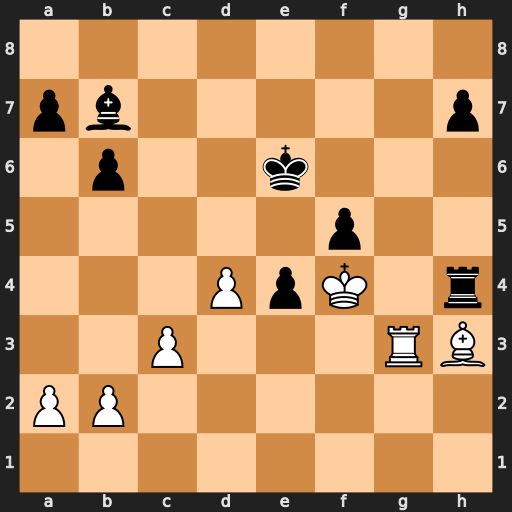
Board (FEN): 8/pb5p/1p2k3/5p2/3PpK1r/2P3RB/PP6/8
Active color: w
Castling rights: -
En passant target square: -
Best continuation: Kg5 Rxh3 Rxh3